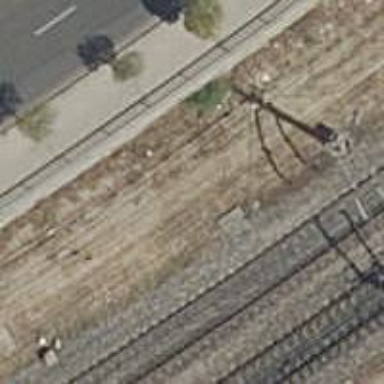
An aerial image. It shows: Embankment with surrounding fence.